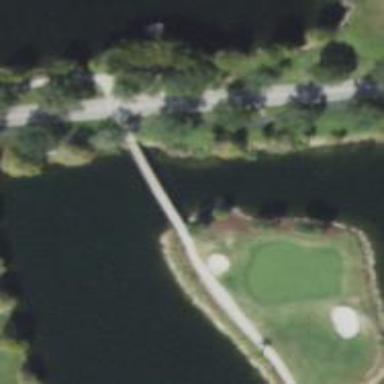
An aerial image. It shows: Path bridge used as golf cartpath.